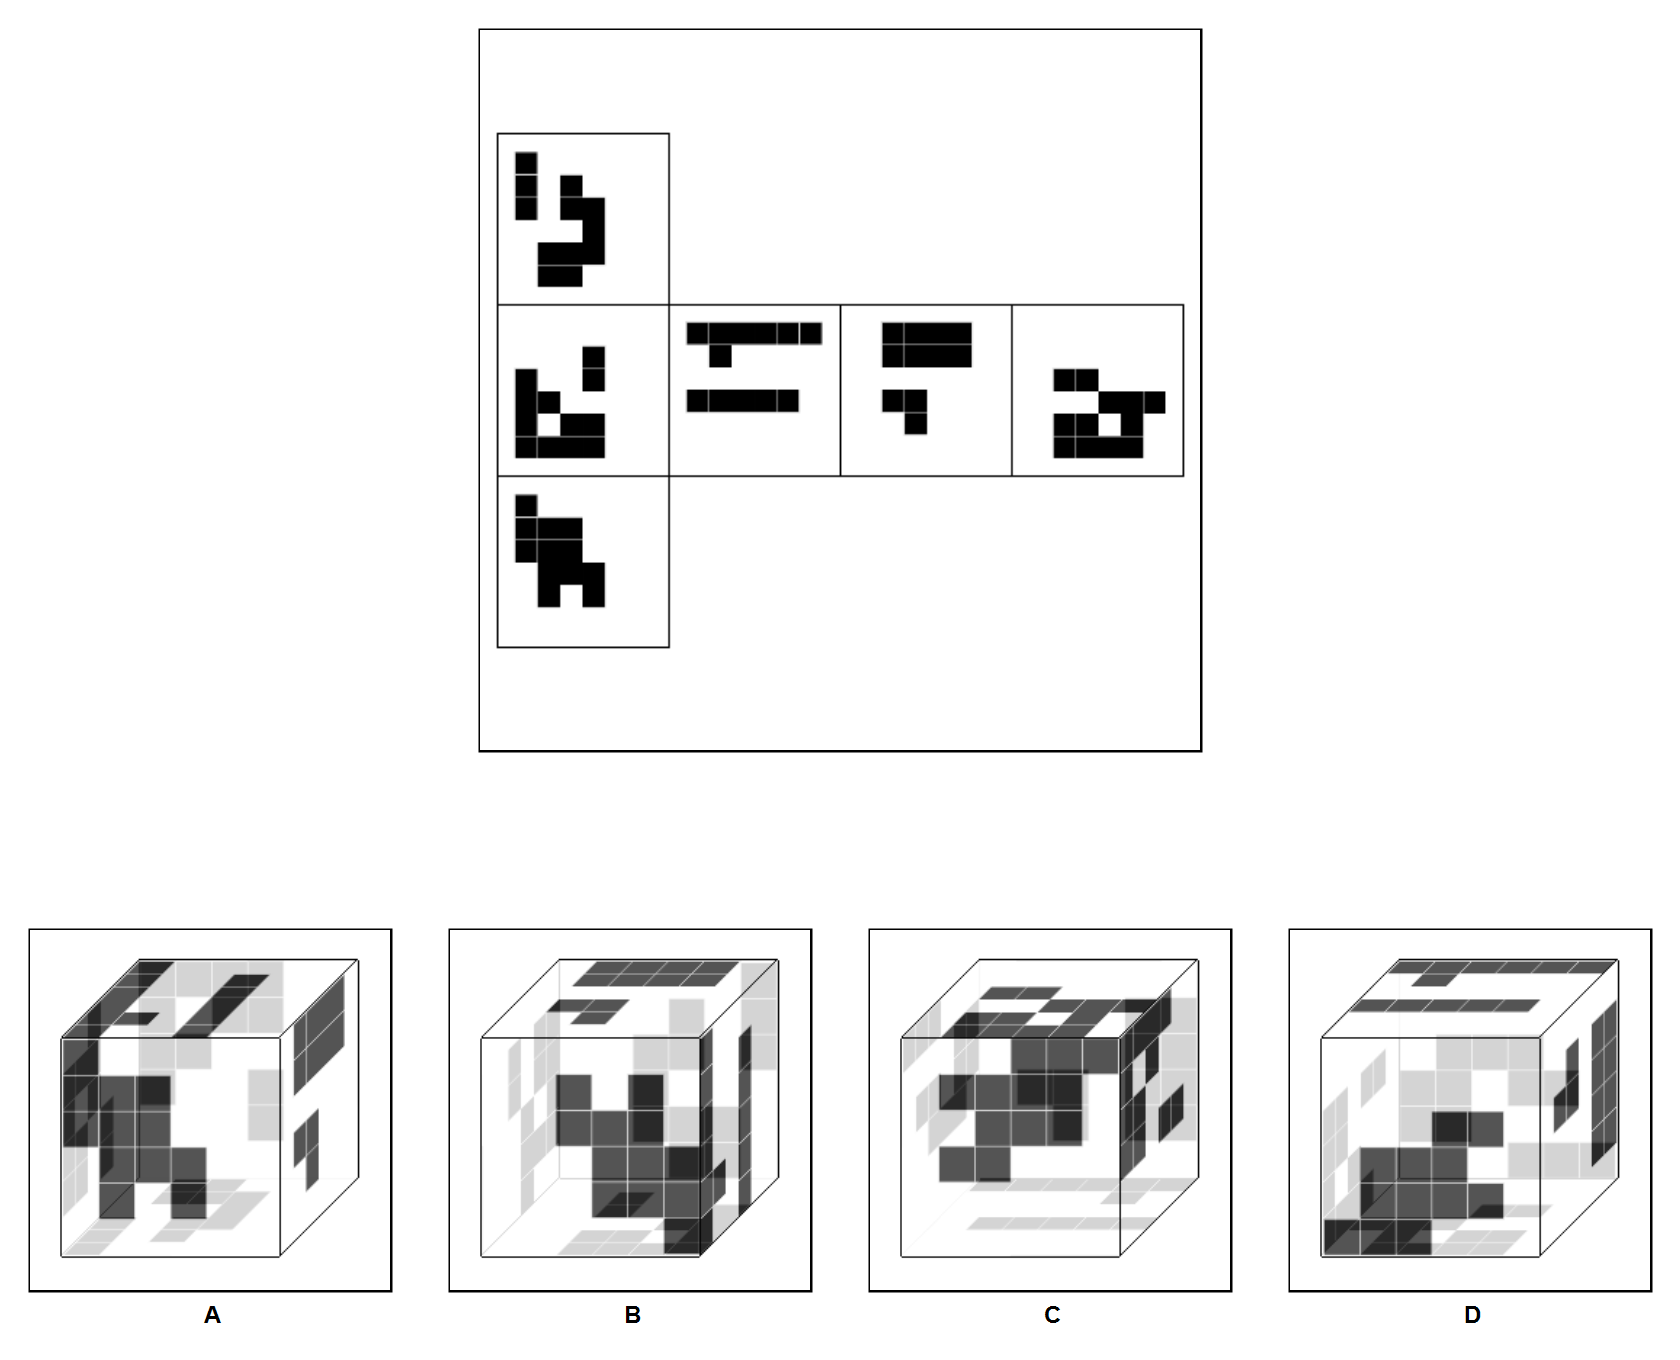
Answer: D